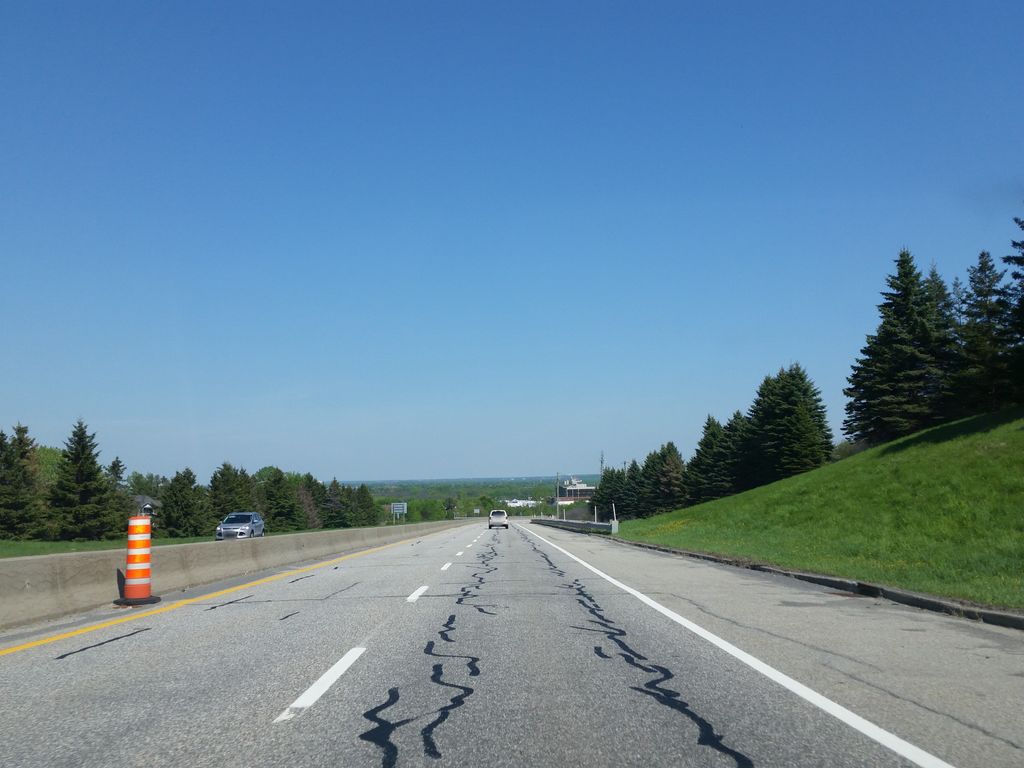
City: ottawa-gatineau